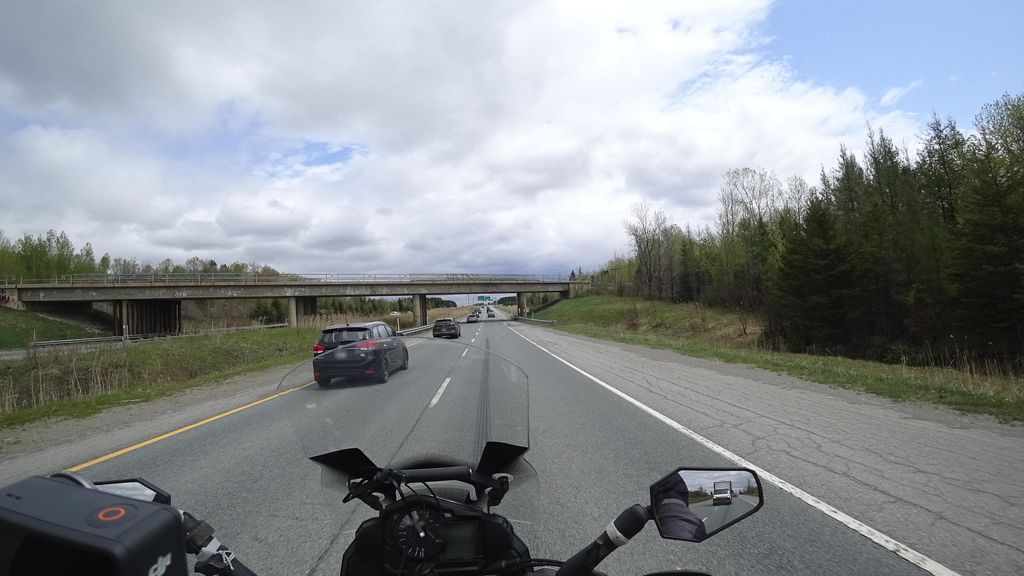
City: quebec_city